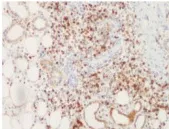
TIA-1.
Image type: pathology (immunostaining)